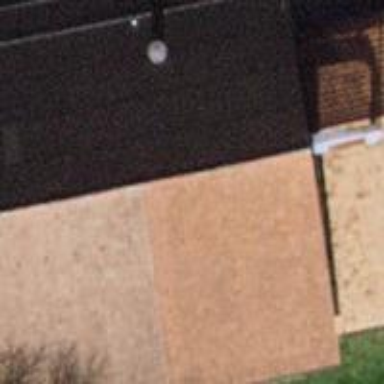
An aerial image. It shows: Shed.